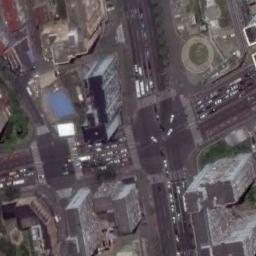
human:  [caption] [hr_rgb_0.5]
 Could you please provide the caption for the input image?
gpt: There are many houses near the crossroads .

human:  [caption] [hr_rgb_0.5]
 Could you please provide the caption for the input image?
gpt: An intersection with dense traffic is between some high-rise buildings .

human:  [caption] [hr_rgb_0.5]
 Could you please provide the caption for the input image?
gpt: There are many moving and waiting vehicles on the road at the intersection, Many buildings and some trees around the intersection .

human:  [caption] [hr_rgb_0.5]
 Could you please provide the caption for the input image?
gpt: There are many different cars at the intersection .

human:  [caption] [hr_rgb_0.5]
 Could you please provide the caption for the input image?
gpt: There are many cars at the intersection .